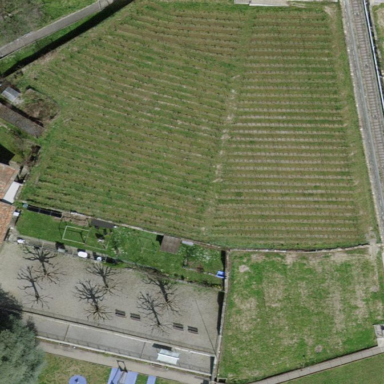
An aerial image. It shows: Vineyard where grapes are grown.